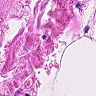
Metastatic tissue present: no